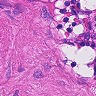
Metastatic tissue present: no